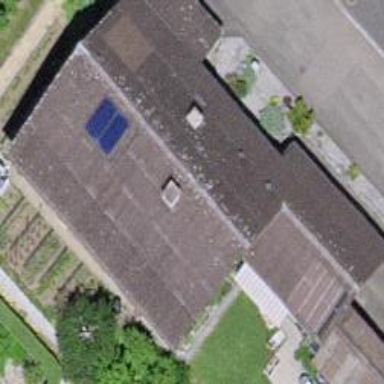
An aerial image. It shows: Building with tiled roof.